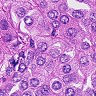
Metastatic tissue present: yes